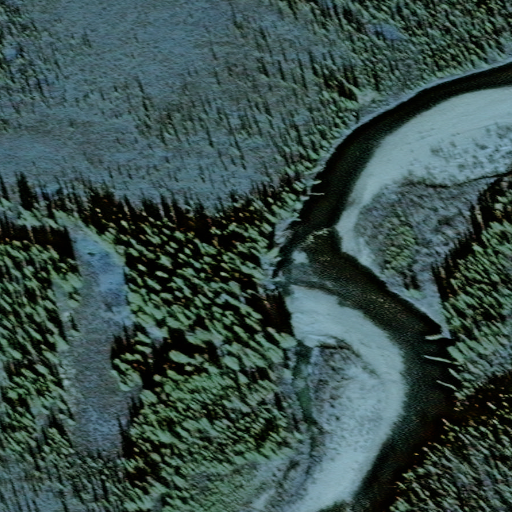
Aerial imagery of mountain in Alaska named Mount Harper containing only unknown